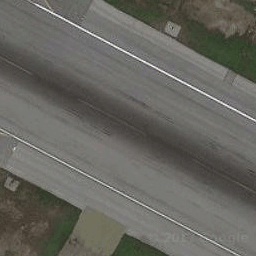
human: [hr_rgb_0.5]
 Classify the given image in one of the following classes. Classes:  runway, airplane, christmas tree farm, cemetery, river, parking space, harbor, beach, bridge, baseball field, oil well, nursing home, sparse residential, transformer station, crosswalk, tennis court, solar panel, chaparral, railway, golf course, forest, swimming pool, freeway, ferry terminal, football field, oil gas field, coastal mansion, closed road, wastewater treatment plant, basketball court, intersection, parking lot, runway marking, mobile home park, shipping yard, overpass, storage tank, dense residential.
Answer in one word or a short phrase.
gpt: runway